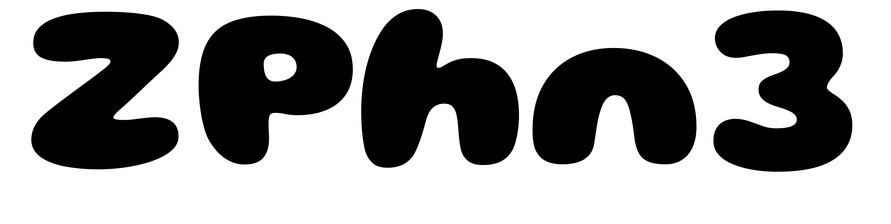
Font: Gluten_ExtraBold